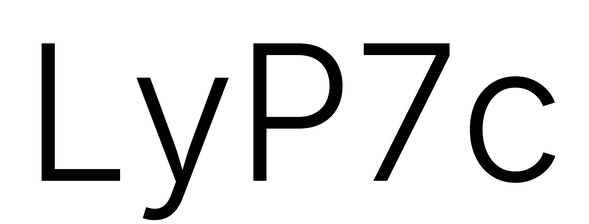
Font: Inter_Light